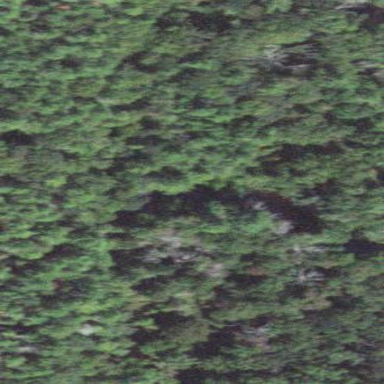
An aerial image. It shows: Mixed leaf woodland.